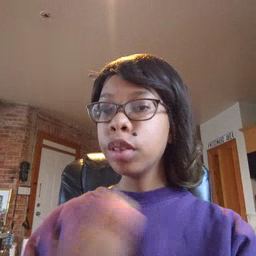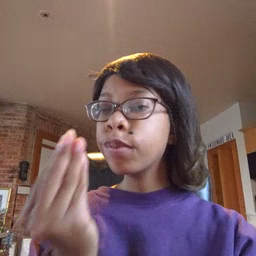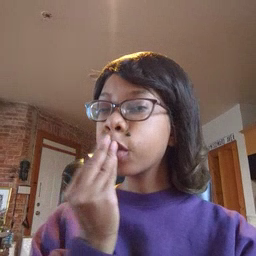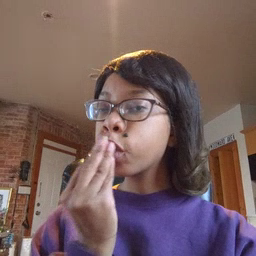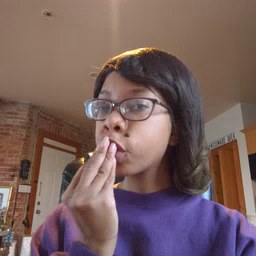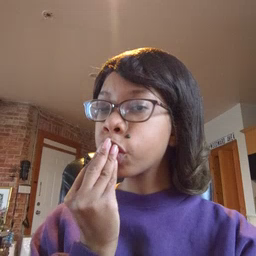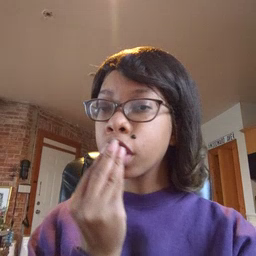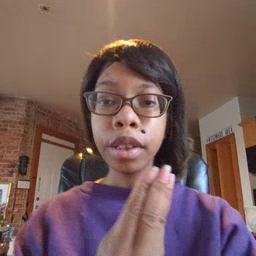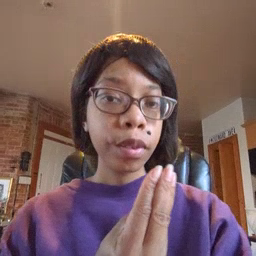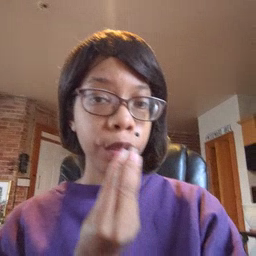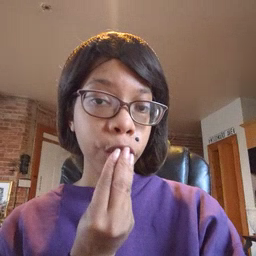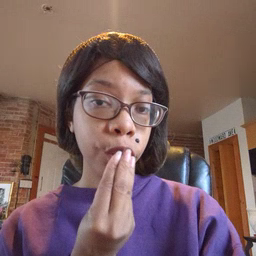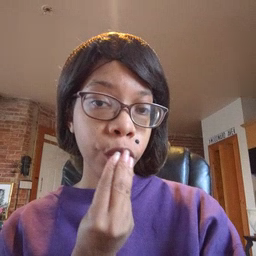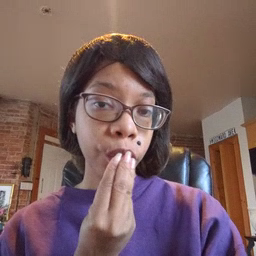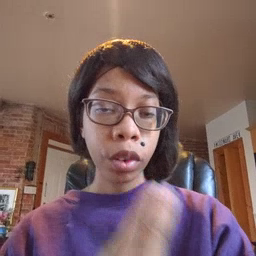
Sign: food